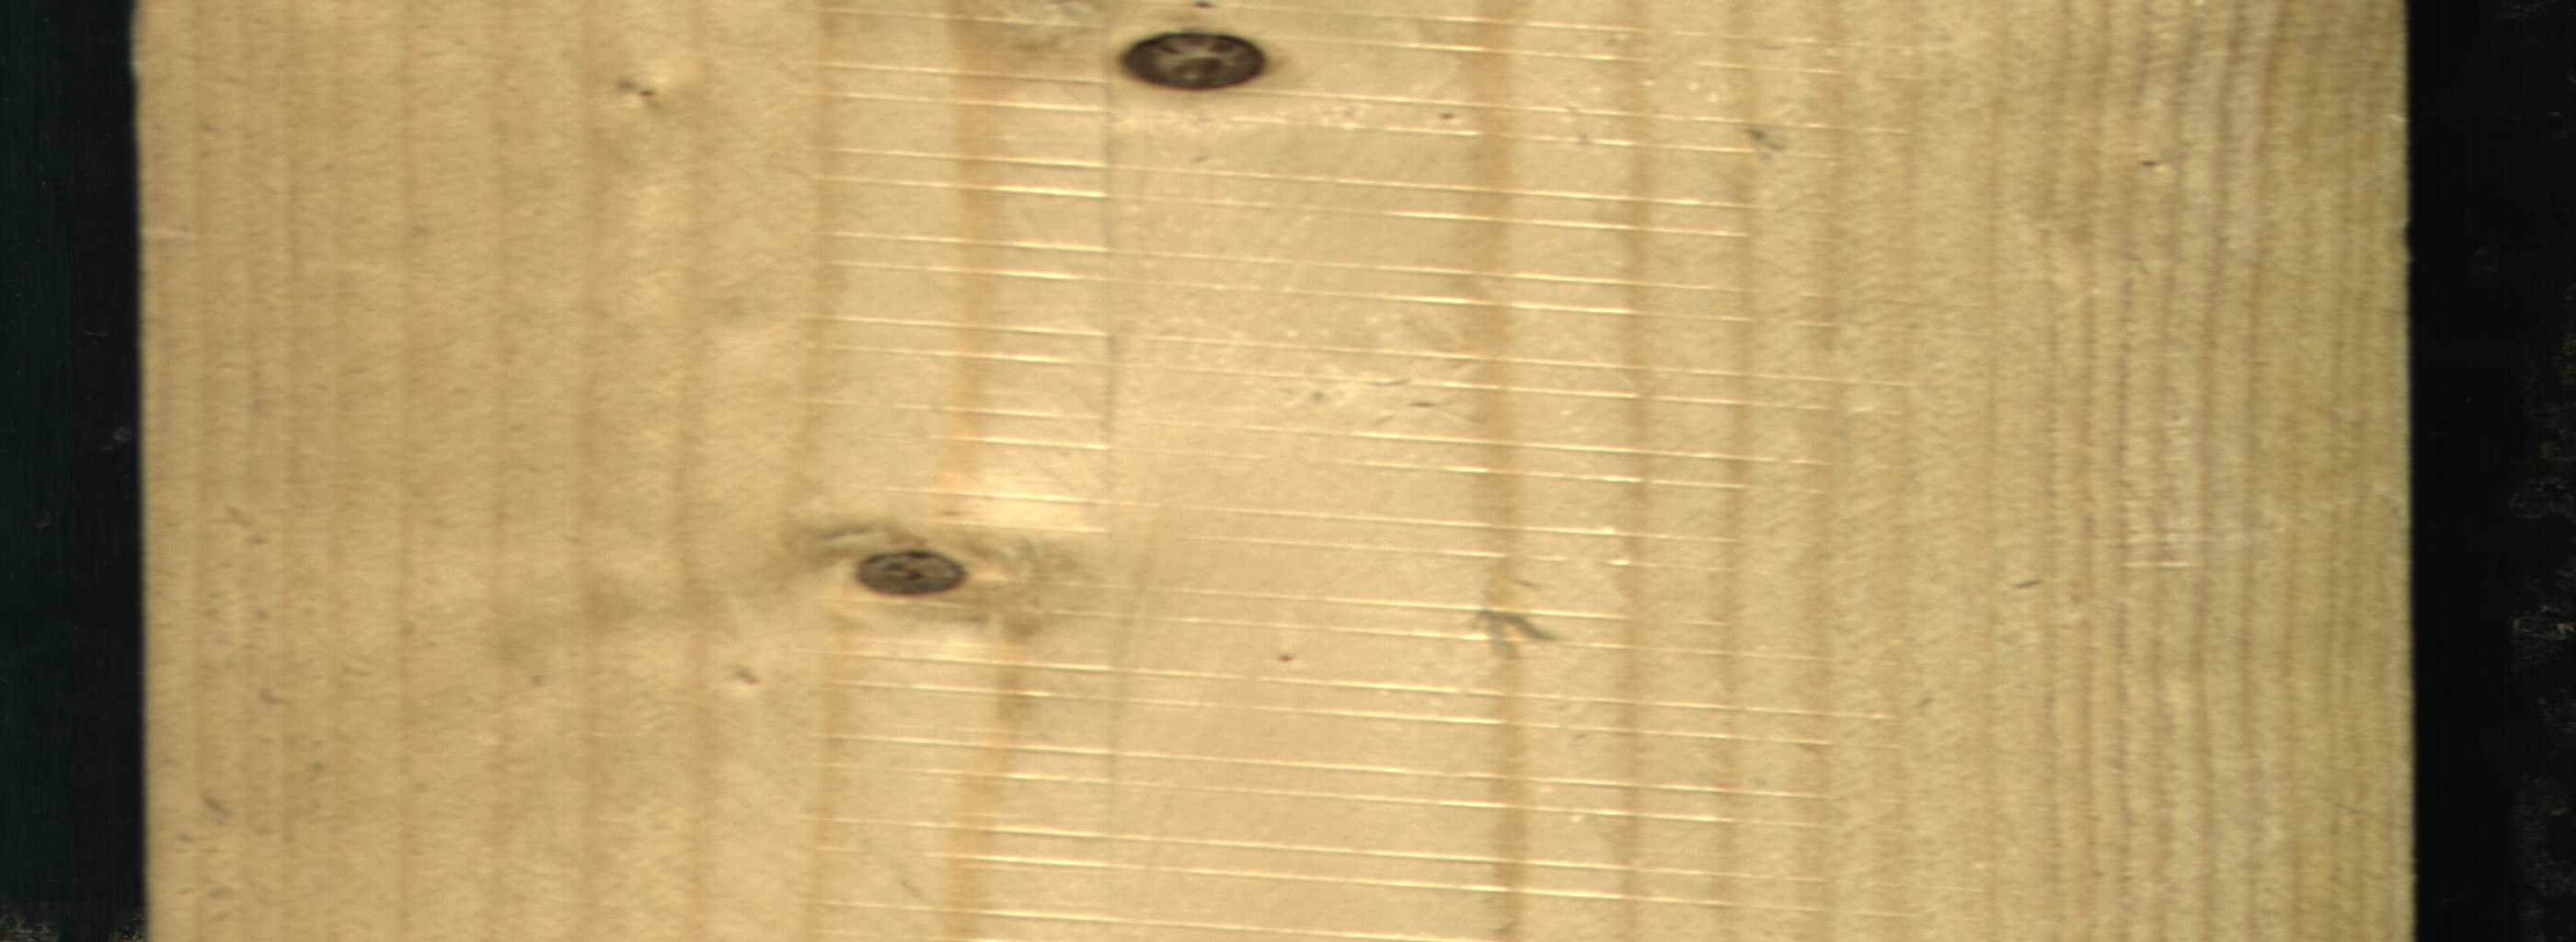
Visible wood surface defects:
Dead_Knot
Live_Knot